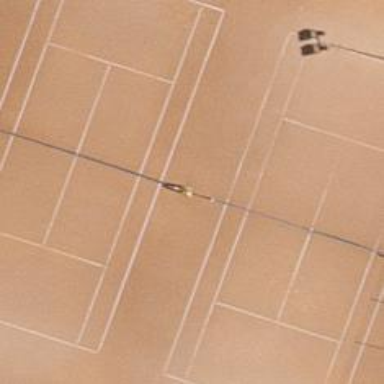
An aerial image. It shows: Tennis court on the leisure land pitch.